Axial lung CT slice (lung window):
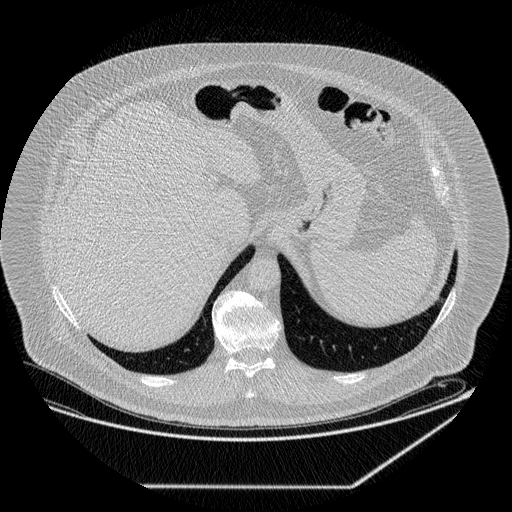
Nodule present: no